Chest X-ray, PA view. Patient: 12 years old, sex M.
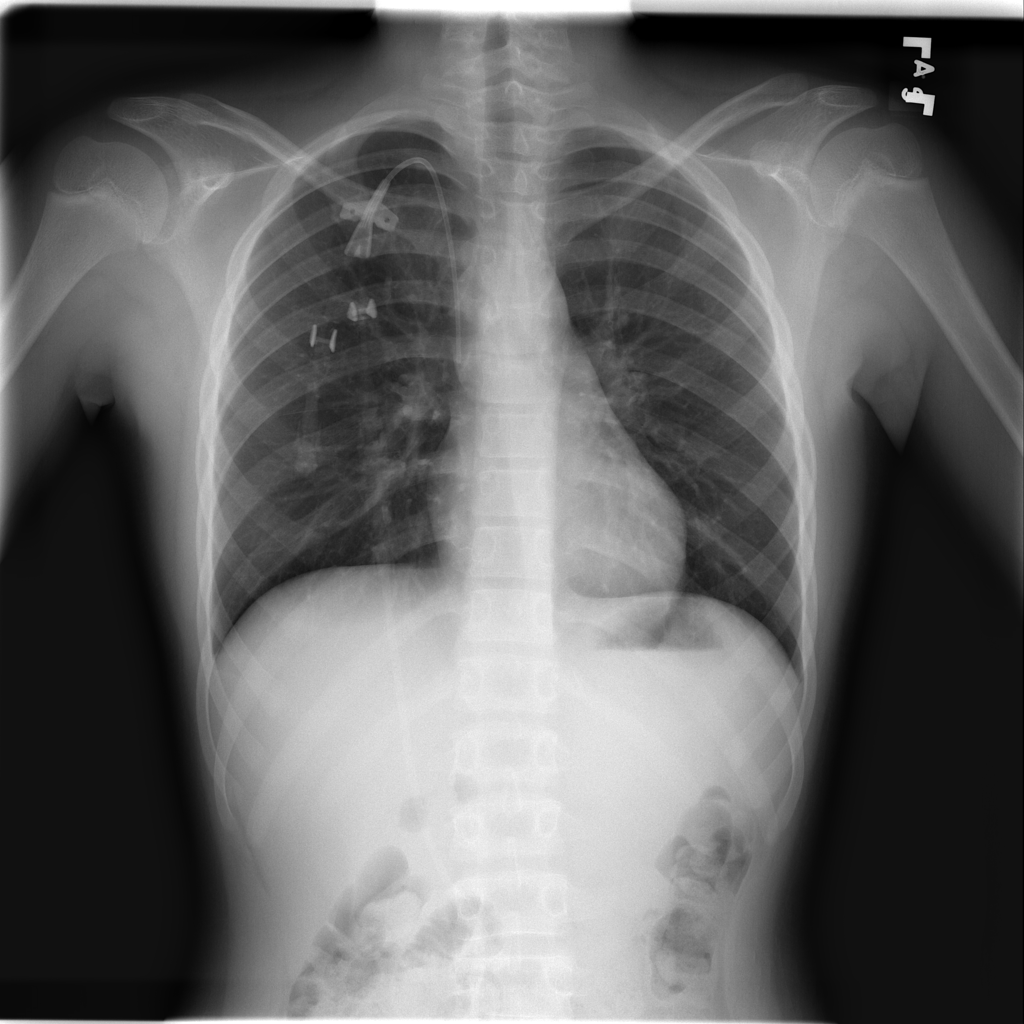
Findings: No Finding